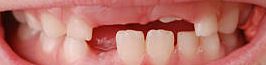
Condition: hypodontia